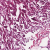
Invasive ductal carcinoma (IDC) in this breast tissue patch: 0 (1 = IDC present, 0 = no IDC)